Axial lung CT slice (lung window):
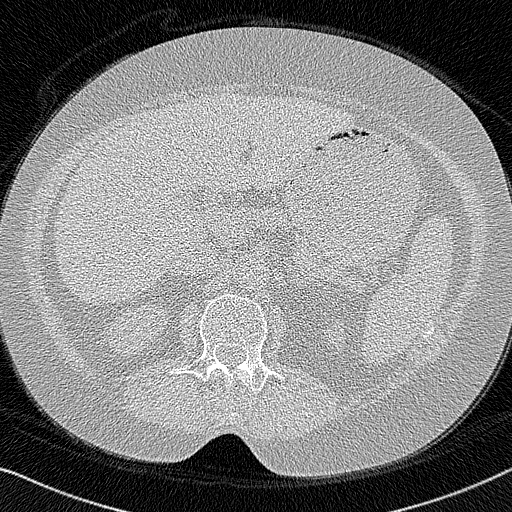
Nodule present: no